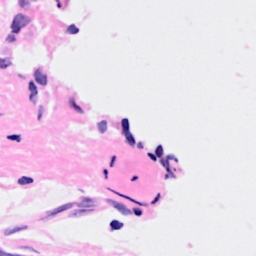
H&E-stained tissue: Breast